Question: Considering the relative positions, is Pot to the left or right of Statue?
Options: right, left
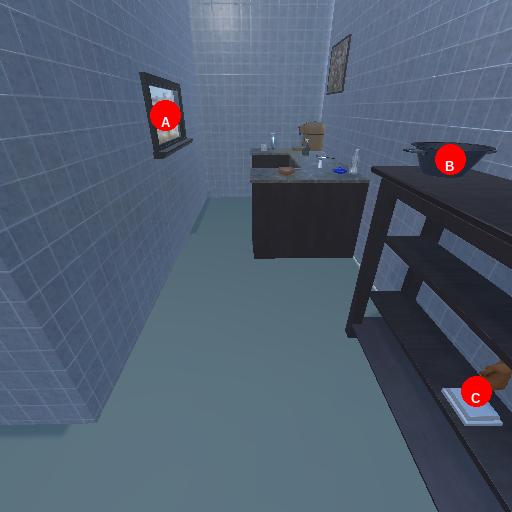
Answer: right